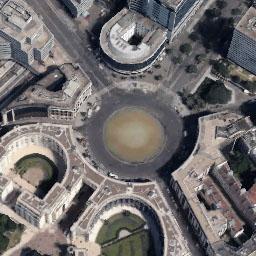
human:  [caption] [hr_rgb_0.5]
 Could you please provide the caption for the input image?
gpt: There are several buildings of different shapes next to the roundabout .

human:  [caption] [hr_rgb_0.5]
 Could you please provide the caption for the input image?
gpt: There are many bifurcation roads with many moving and waiting vehicles, And many neatly arranged tall buildings and some trees around the roundabout .

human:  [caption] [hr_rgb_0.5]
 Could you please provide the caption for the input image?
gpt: The roundabout is next to buildings and trees .

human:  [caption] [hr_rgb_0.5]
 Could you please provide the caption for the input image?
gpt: The roundabout with some exits and entrances is in the commercial area and a clearing is in the middle of the roundabout .

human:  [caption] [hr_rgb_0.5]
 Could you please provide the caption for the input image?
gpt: There are some buildings around the roundabout .